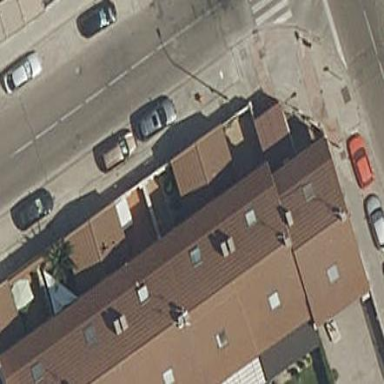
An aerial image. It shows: Residential building.